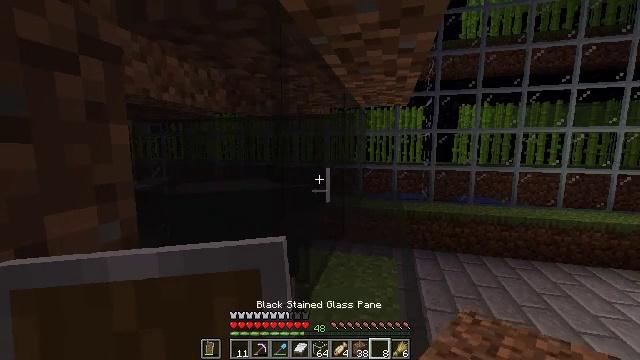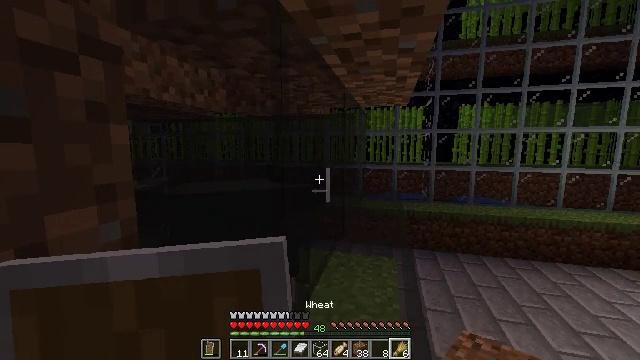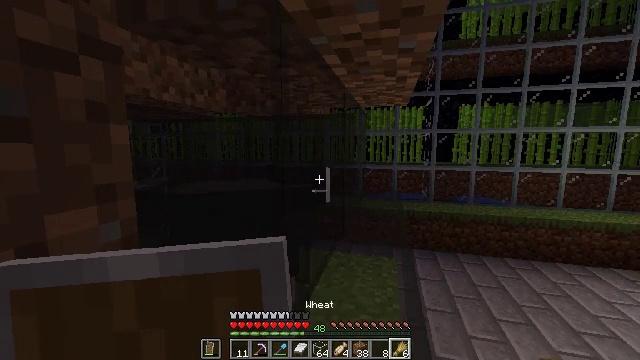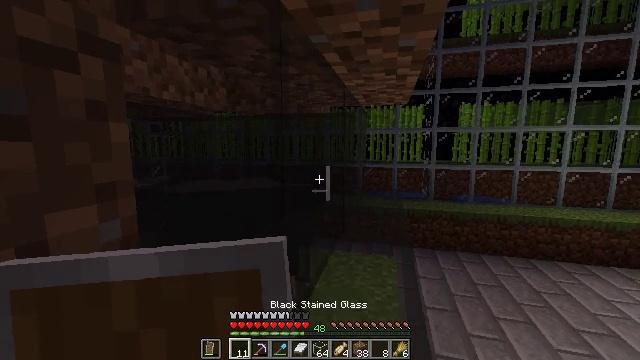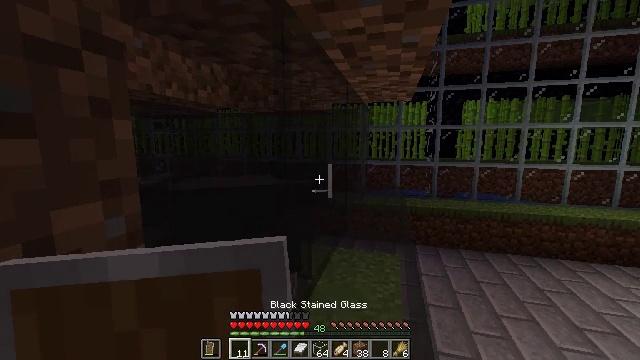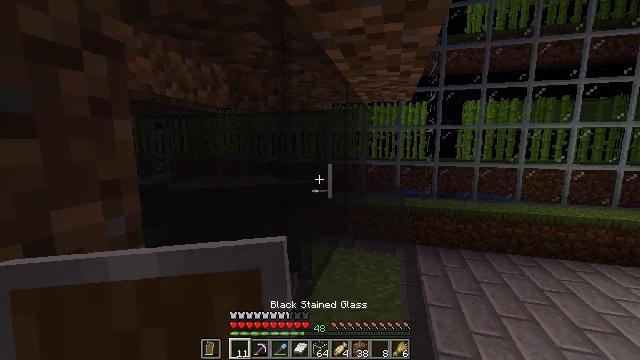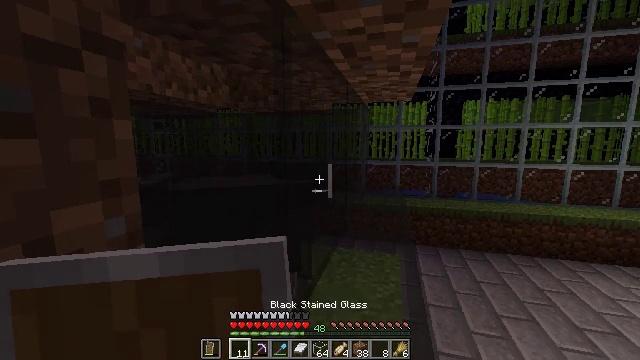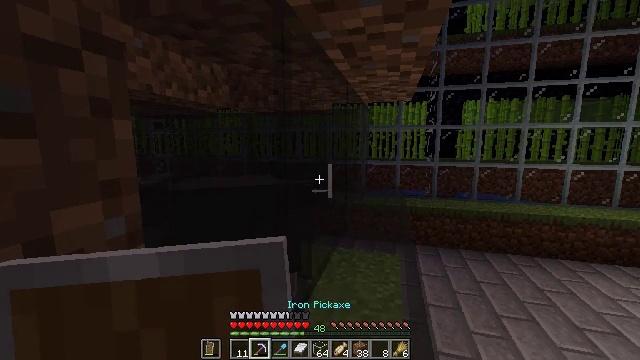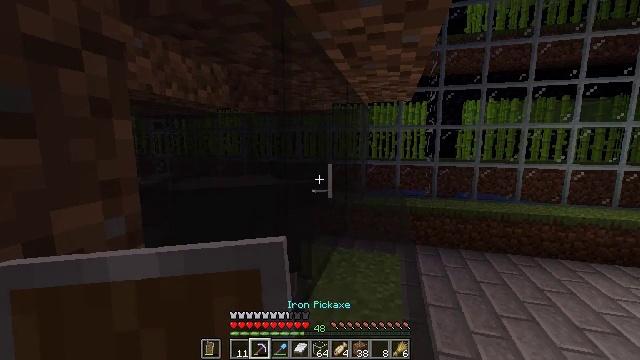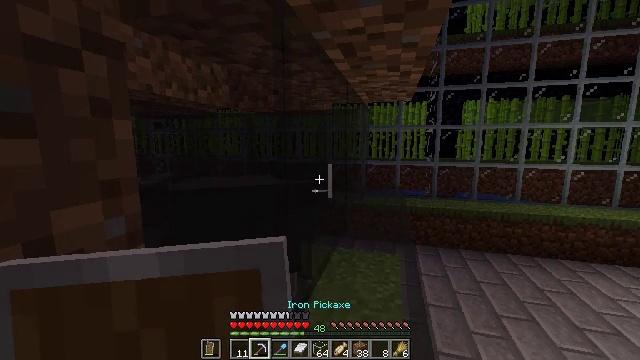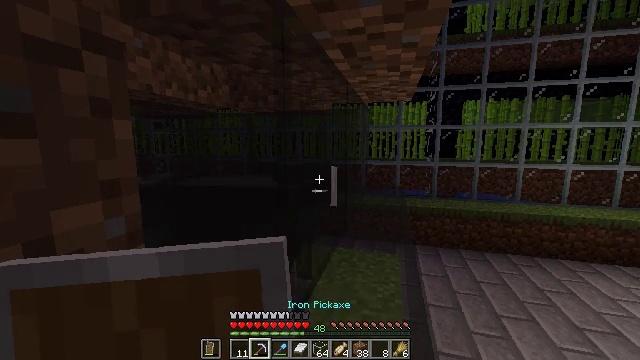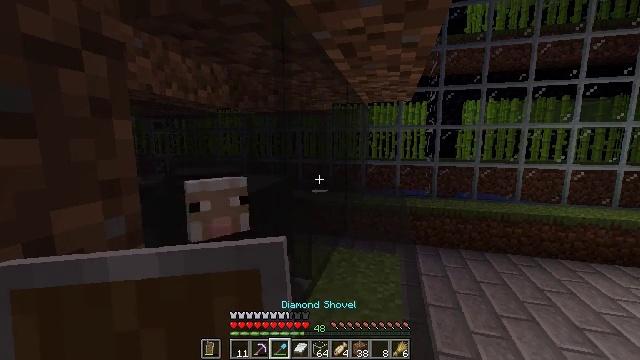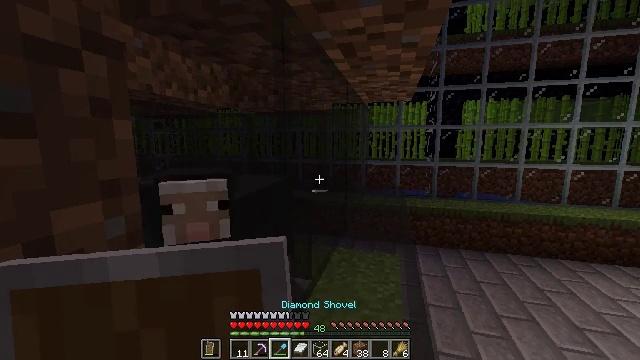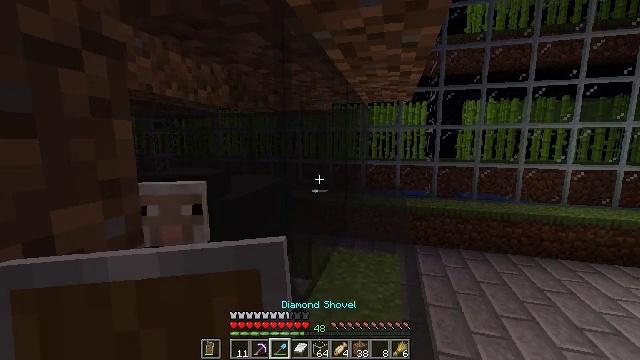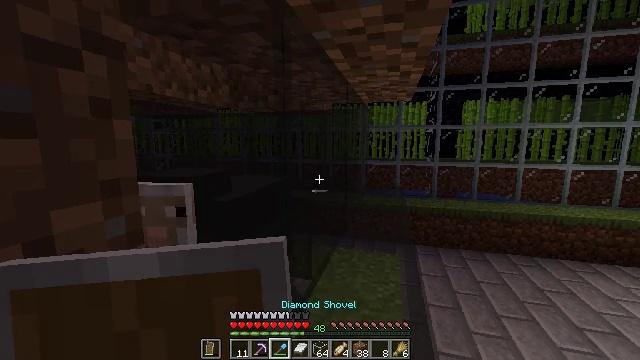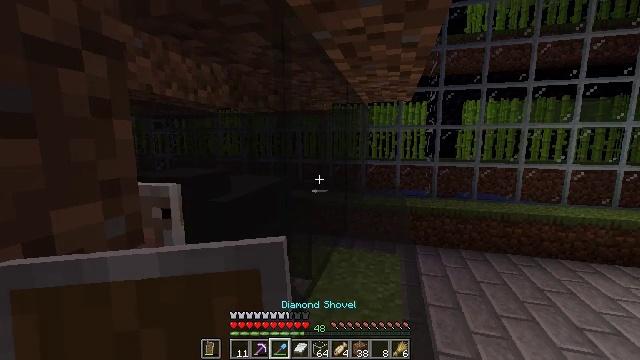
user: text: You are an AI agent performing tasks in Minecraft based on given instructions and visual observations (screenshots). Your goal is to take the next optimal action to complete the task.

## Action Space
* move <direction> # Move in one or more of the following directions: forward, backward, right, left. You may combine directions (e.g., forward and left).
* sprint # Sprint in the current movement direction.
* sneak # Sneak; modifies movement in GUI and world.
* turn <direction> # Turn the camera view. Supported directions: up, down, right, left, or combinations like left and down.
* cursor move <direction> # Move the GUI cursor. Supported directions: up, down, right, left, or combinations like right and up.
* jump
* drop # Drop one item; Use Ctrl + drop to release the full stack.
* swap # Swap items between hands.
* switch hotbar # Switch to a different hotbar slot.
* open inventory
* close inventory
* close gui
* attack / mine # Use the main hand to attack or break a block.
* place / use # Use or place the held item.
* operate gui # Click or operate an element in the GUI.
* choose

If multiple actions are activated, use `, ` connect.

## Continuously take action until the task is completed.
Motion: motion action
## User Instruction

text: Gather the black stained glass pane.
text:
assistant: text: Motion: no_op
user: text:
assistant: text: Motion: no_op
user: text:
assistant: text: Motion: no_op
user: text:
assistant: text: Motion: no_op
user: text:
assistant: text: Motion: no_op
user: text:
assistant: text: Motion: no_op
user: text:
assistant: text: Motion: no_op
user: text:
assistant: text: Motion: no_op
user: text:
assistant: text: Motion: no_op
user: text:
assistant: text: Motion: no_op
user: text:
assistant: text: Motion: no_op
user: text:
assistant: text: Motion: no_op
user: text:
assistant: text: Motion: no_op
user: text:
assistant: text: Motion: no_op
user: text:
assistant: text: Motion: no_op
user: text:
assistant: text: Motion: no_op
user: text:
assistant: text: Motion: no_op
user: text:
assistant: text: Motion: no_op
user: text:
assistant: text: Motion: no_op
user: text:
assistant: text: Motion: no_op
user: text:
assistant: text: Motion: no_op
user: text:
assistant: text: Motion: no_op
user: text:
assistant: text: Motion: no_op
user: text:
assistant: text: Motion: no_op
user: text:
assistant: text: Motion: no_op
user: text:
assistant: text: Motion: attack / mine
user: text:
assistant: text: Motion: attack / mine
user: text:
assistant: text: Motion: attack / mine
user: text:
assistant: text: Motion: attack / mine
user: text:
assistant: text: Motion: attack / mine